Interaction volume radius: 5 \u00c5
Interaction volume height: 20 \u00c5
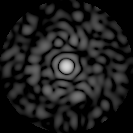
Disorder parameter: 0.8312